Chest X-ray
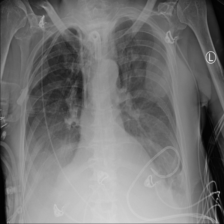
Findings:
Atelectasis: positive
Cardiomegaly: negative
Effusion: positive
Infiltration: negative
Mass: negative
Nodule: negative
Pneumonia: negative
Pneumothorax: negative
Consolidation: negative
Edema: negative
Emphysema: negative
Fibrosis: negative
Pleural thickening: negative
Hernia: negative